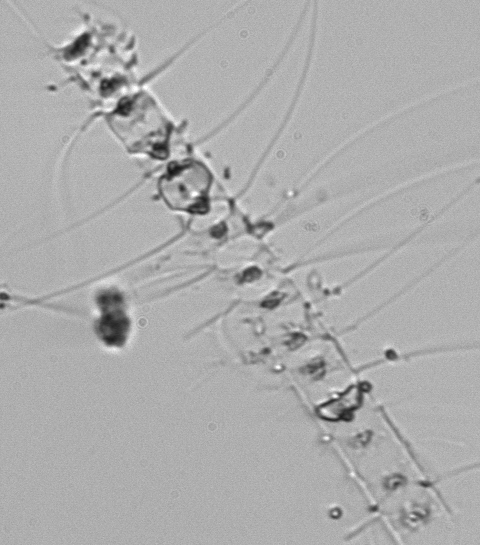
Label: Chaetoceros_didymus